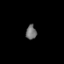
Tissue: prostate
Cell type: T cells
Senescence score: 0.356
Nuclear area (px): 148
Mean DAPI intensity: 113.054